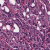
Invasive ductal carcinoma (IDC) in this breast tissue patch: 1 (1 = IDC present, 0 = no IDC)